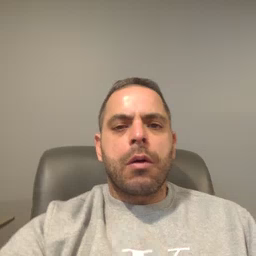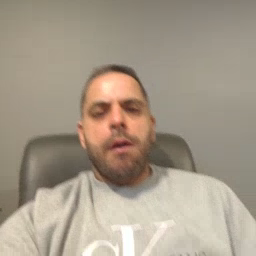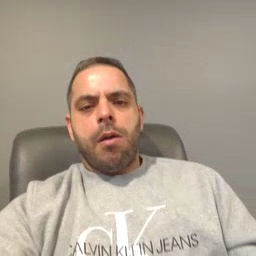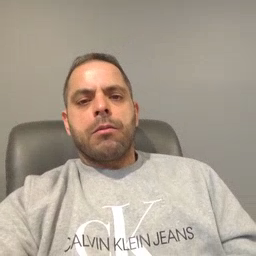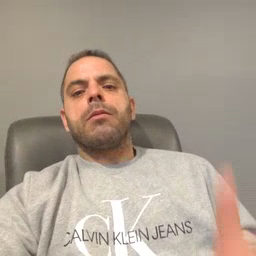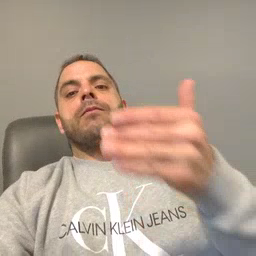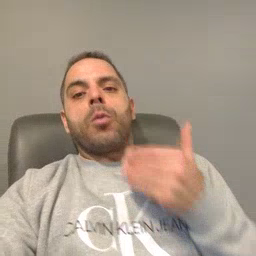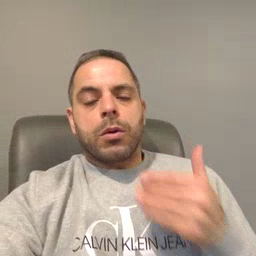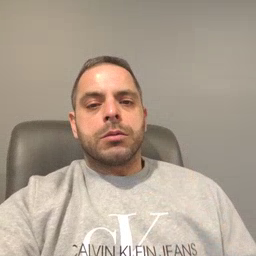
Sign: before